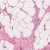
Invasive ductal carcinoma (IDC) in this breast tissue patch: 1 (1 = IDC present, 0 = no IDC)